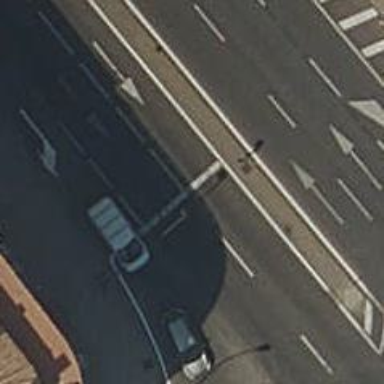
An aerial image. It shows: Primary road with asphalt surface.